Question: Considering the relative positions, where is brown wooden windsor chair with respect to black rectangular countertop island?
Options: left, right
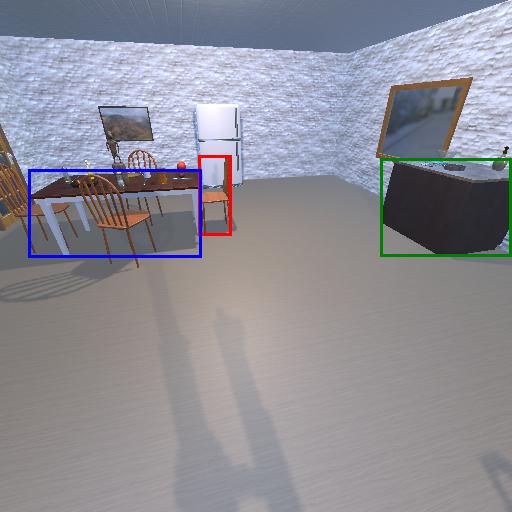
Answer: left